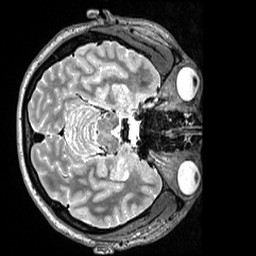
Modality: T2w
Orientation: axial
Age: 31
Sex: female
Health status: ill
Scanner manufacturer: siemens
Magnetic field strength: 3 T
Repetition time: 3.2 s
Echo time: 0.563 s